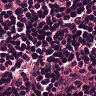
Metastatic tissue present: no